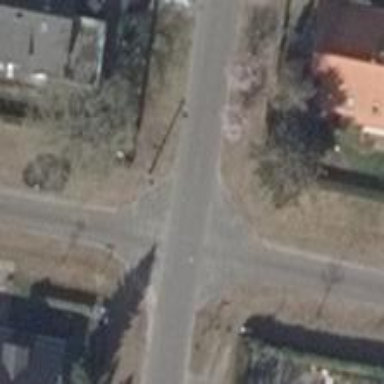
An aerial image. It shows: Residential road with asphalt surface.